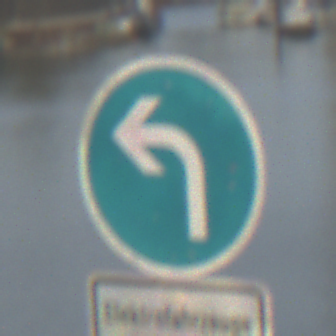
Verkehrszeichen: VorgeschriebeneFahrtrichtungLinks
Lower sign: BesondereFahrzeugeUndTransportgueter10
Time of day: SunriseSunset
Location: Outdoor (Urban)
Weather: PartlyCloudy
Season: NotSpecified
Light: Natural